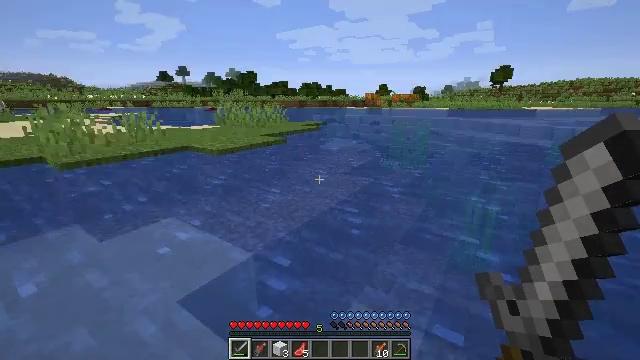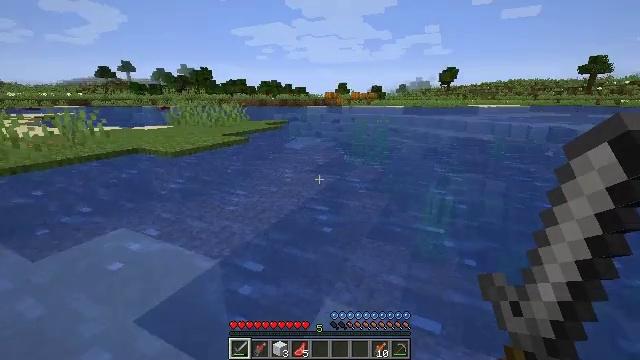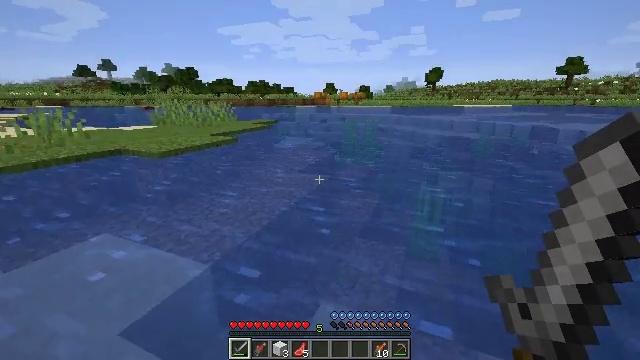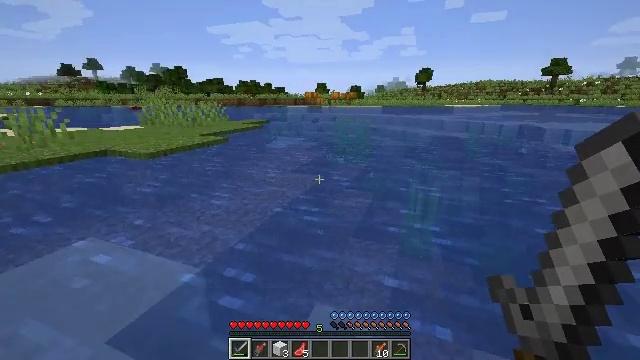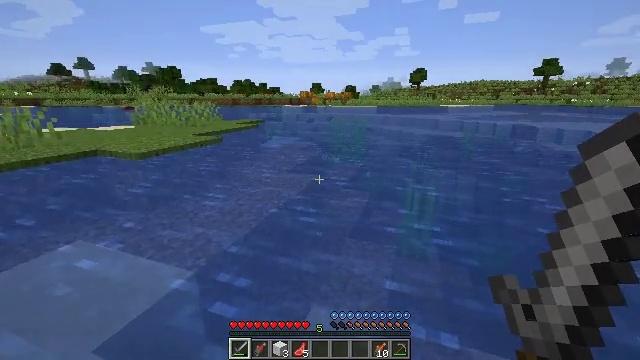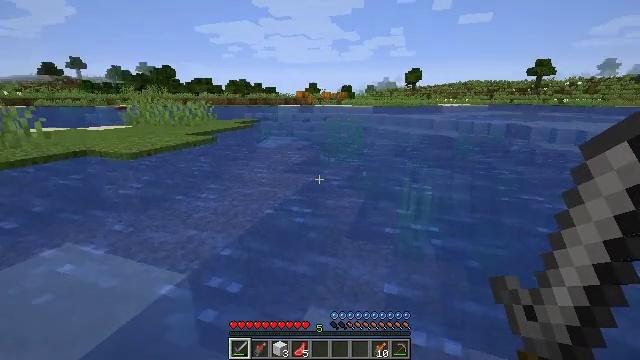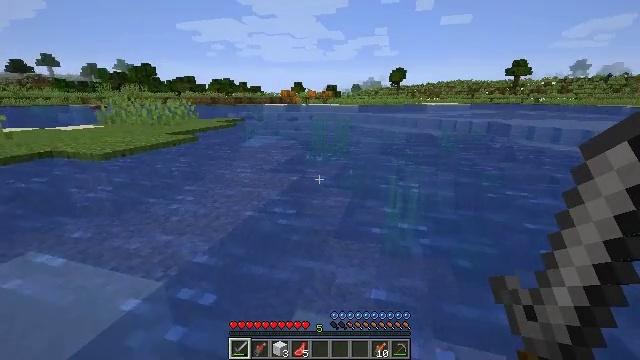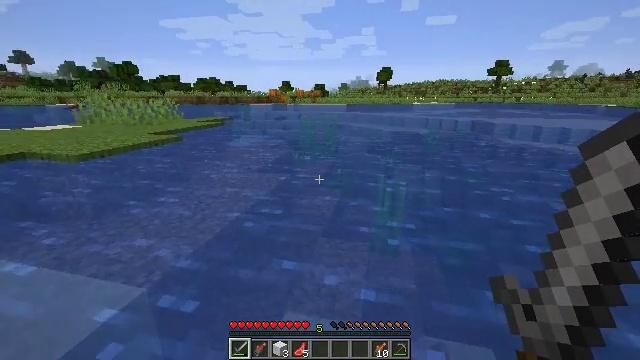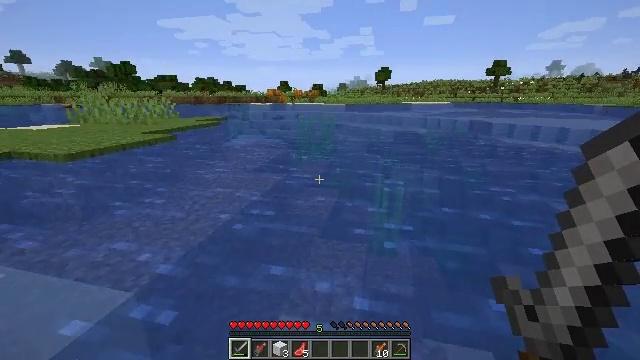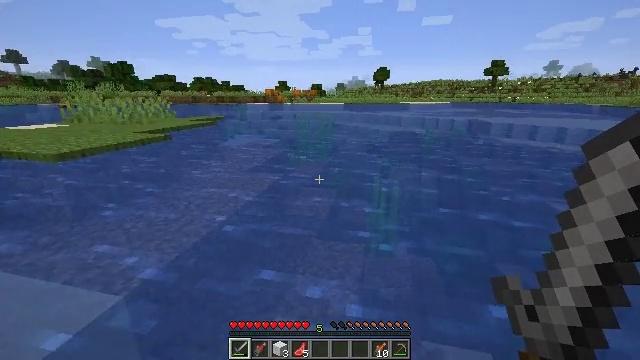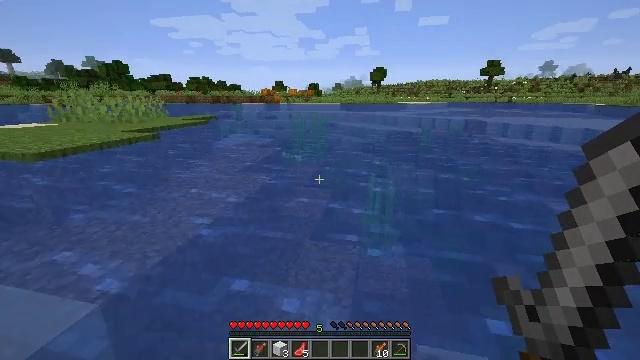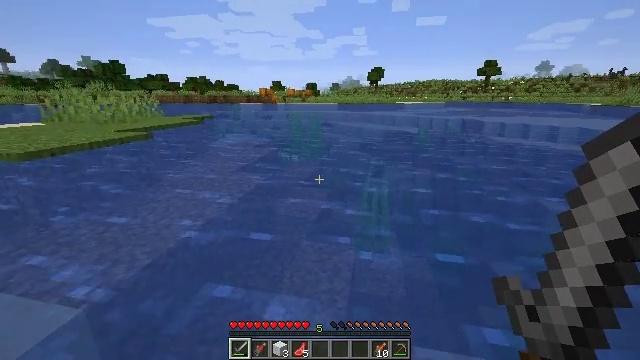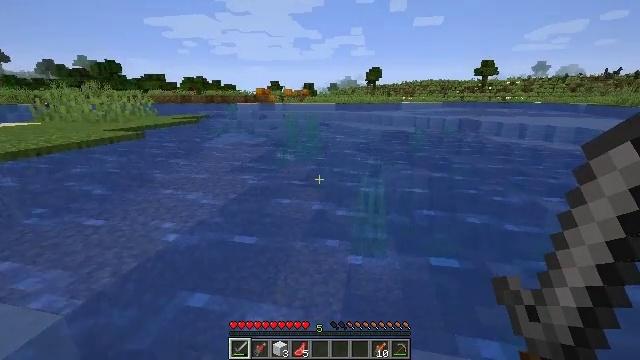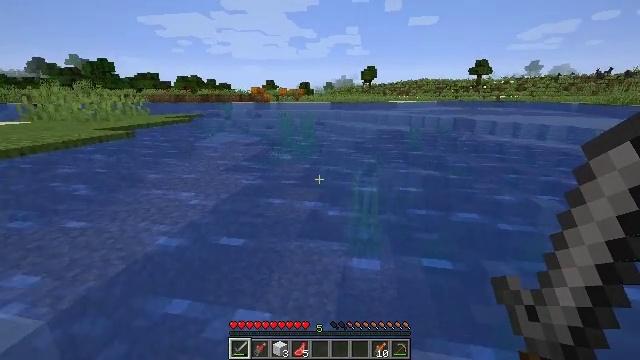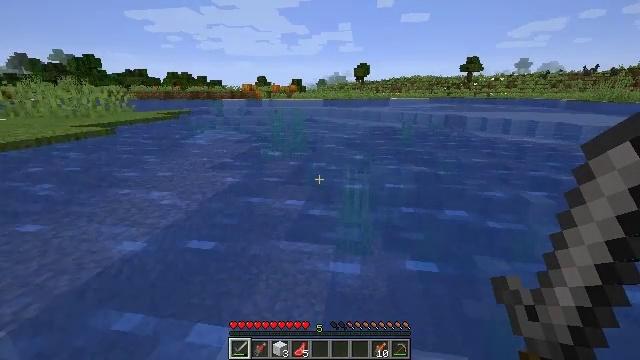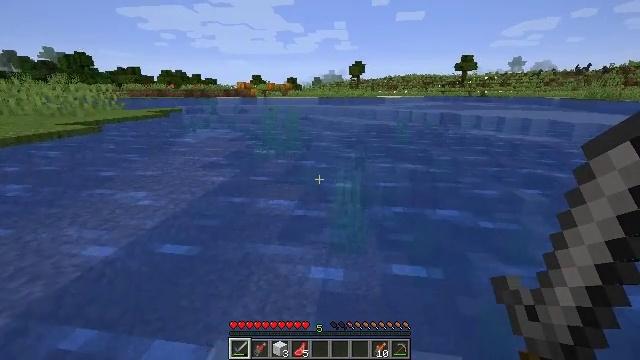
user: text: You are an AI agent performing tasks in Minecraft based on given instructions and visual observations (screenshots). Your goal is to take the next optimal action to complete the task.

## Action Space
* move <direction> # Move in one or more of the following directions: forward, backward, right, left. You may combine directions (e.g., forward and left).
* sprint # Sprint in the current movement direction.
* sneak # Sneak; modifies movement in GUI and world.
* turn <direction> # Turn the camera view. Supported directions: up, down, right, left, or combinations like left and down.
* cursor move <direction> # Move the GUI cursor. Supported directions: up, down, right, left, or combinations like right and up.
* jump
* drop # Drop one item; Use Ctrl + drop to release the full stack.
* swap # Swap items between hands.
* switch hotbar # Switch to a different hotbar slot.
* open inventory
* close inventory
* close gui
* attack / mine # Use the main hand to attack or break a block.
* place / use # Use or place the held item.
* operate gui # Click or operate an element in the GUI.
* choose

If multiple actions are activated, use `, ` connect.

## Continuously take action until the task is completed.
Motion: motion action
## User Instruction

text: Hunt fish.
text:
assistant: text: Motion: move forward, turn right
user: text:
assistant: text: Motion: move forward and move right, turn right
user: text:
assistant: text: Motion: move forward and move right, turn right
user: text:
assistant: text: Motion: move forward and move right, turn right
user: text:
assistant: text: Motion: move forward and move right
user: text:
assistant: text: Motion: move forward and move right, turn right
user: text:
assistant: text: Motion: move forward and move right, turn right
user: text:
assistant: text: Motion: move forward and move right
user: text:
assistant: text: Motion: move forward and move right
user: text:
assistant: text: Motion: move forward and move right
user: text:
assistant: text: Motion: move forward and move right
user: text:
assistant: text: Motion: move forward and move right
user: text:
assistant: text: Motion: move forward and move right
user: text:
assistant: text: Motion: move forward and move right, turn right
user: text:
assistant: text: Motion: move forward and move right
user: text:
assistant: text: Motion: move forward and move right
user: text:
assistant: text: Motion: move forward and move right
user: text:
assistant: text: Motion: move forward and move right
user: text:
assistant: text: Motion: move forward and move right
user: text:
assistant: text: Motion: move forward and move right
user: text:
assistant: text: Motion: move forward and move right
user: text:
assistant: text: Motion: move forward and move right
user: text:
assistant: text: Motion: move forward and move right
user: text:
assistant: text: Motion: move forward and move right
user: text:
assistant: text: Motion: move forward and move right
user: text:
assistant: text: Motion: move forward and move right
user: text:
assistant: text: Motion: move forward and move right
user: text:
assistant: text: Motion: move forward and move right
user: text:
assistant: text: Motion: move forward and move right
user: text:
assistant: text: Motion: move forward and move right, turn down